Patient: sex F, age 31
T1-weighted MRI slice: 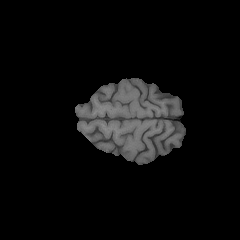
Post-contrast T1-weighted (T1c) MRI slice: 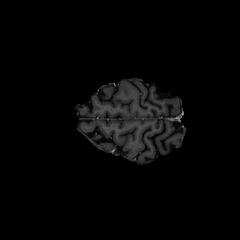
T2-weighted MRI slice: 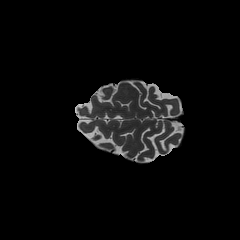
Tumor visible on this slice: no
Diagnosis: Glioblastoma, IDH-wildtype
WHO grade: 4